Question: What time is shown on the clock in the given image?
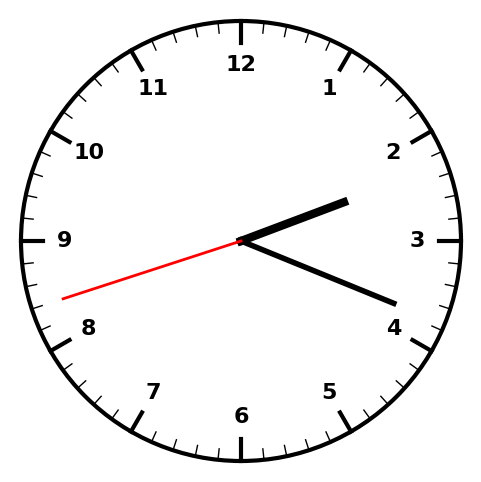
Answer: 02:18:42